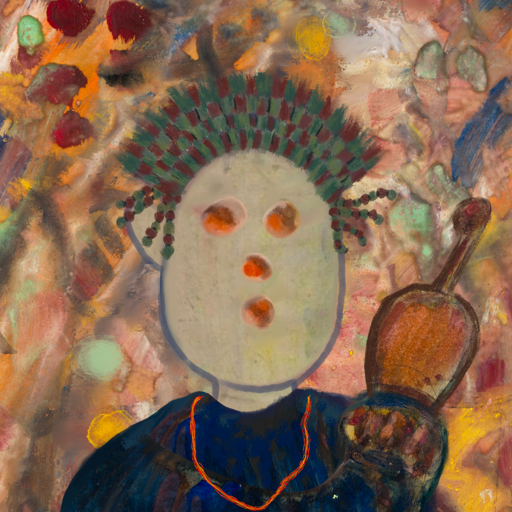
Background: Mother_And_Son_Mother, Head And Neck Front: Hill_Girl, Face Front: Rupkatha, Bust: Pipe, Hair Front: Blank, Head Accessory: After_Raid_Crown, Second Necklace: Gypsy_Mother_2, Necklace: Blank, Baby: Blank